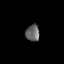
Tissue: skin
Cell type: Epithelial cells
Senescence score: 0.2515
Nuclear area (px): 228
Mean DAPI intensity: 100.342